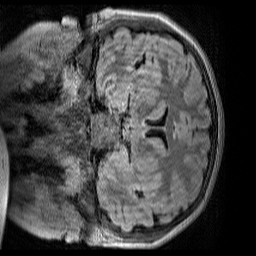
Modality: FLAIR
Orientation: coronal
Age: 10
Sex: male
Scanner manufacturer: siemens
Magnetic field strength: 3 T
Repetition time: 5 s
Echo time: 0.388 s